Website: bh-photo
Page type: receipt
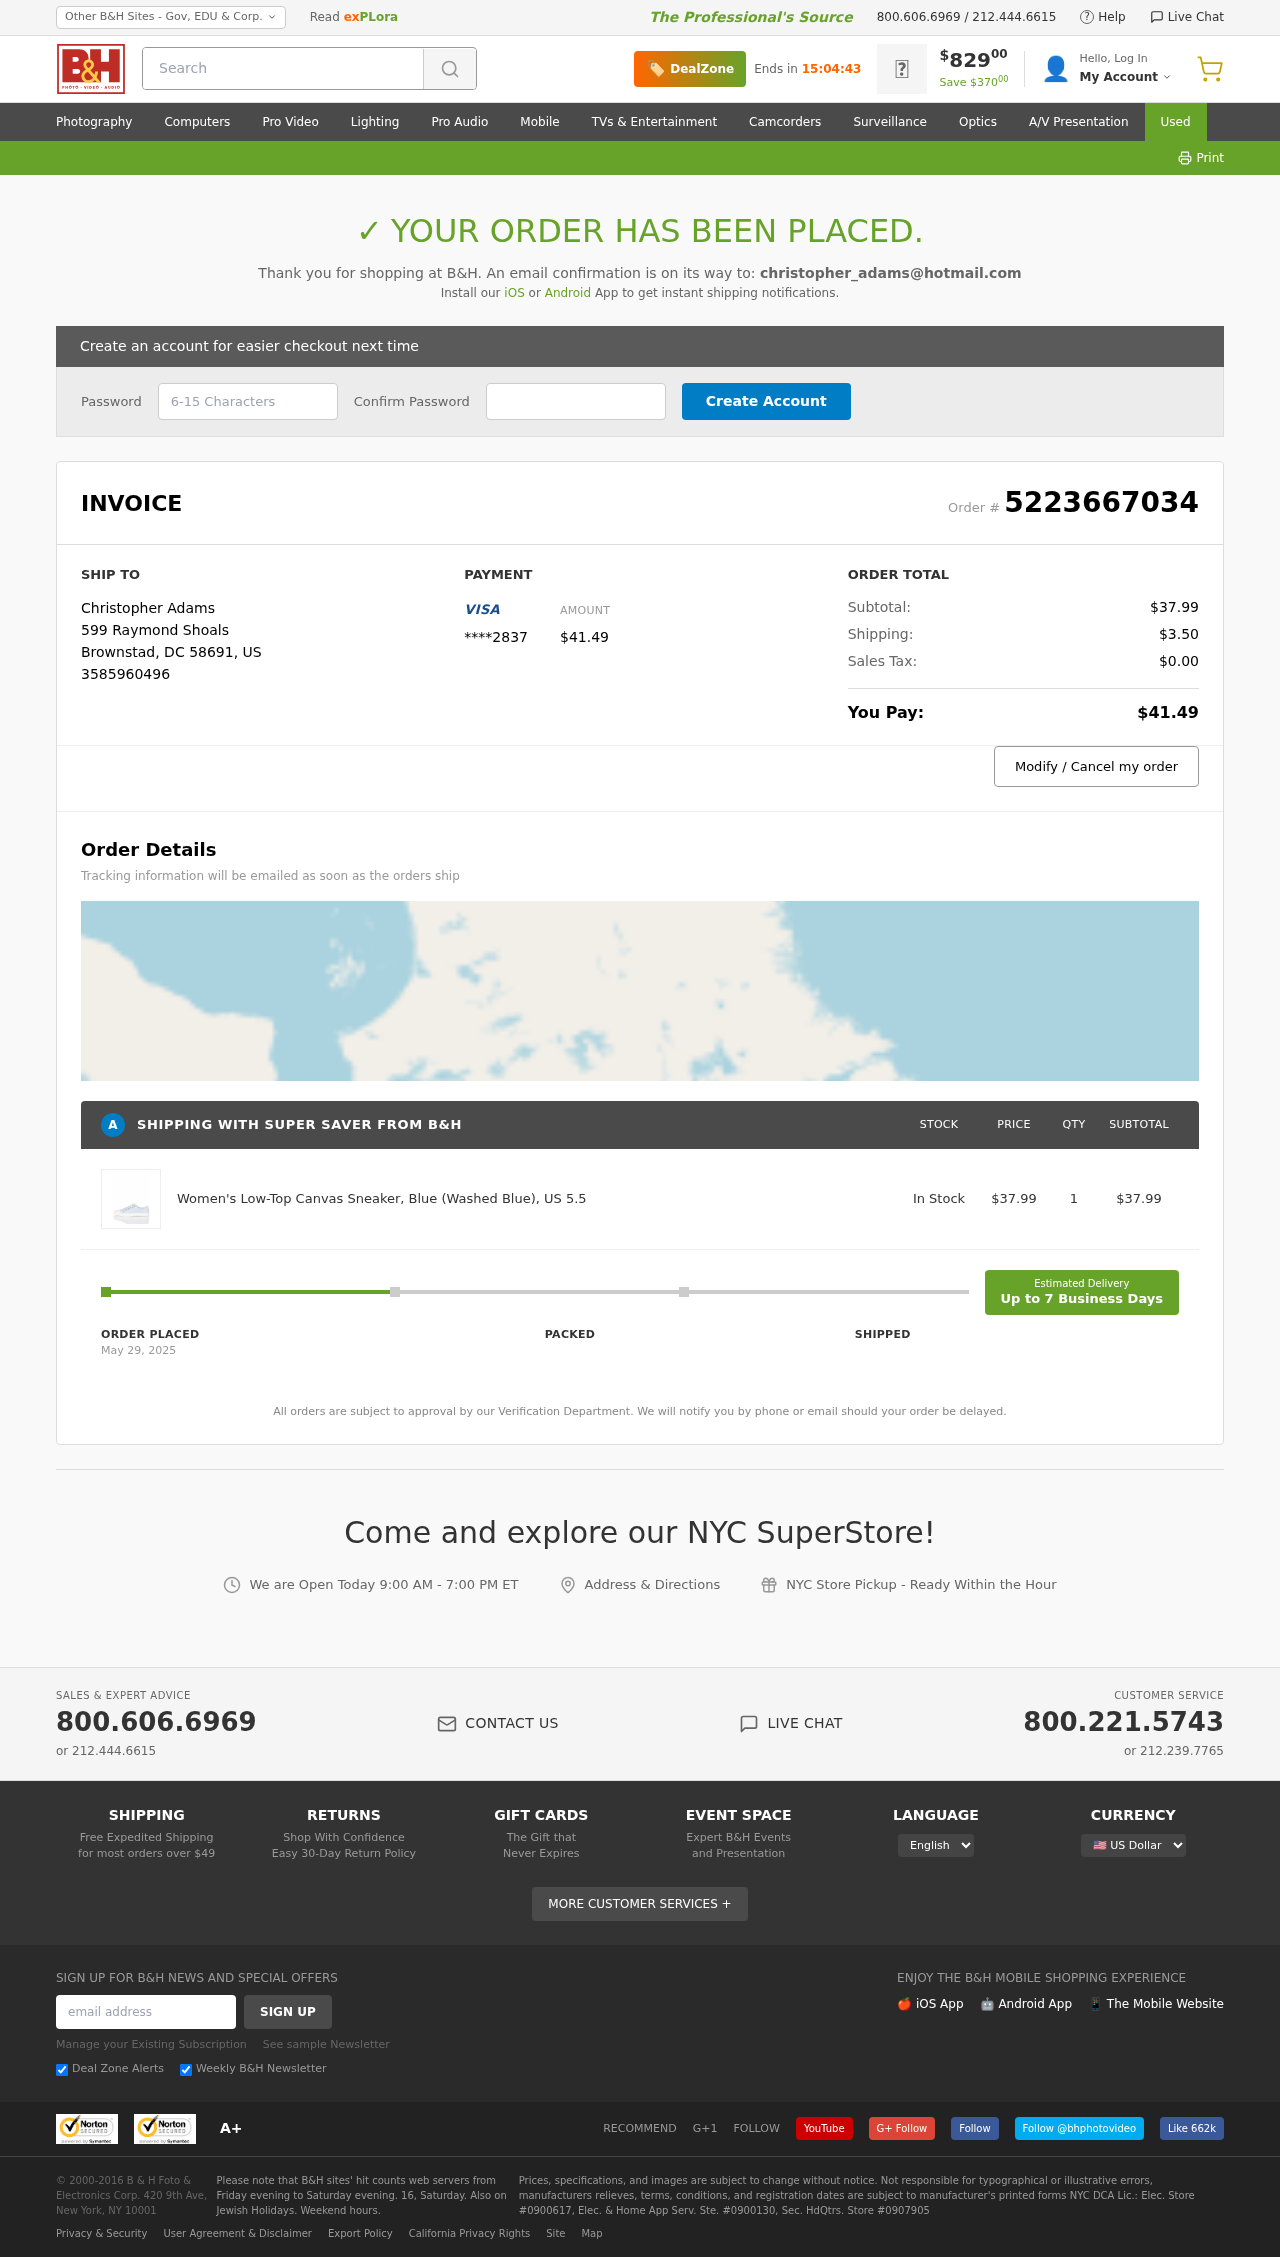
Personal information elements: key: PII_CARD_LAST4
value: ****2837
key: PII_CITY
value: Brownstad
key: PII_COUNTRY_CODE
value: US
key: PII_EMAIL
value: christopher_adams@hotmail.com
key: PII_FULLNAME
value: Christopher Adams
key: PII_PHONE
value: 3585960496
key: PII_POSTCODE
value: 58691
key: PII_STATE_ABBR
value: DC
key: PII_STREET
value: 599 Raymond Shoals
Product elements: key: PRODUCT1_NAME
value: Women's Low-Top Canvas Sneaker, Blue (Washed Blue), US 5.5
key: PRODUCT1_PRICE
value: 37.99
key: PRODUCT1_QUANTITY
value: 1
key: PRODUCT1_SUBTOTAL
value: $37.99
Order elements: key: ORDER_ID
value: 5223667034
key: ORDER_TOTAL
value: $41.49
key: ORDER_SUBTOTAL
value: $37.99
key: ORDER_SHIPPING_COST
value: $3.50
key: ORDER_TAX
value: $0.00
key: ORDER_DATE
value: May 29, 2025
Search elements: key: HEADER_SEARCH
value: Search